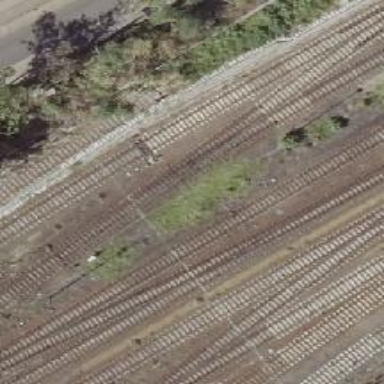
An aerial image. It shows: Wedge used for railway derailment.